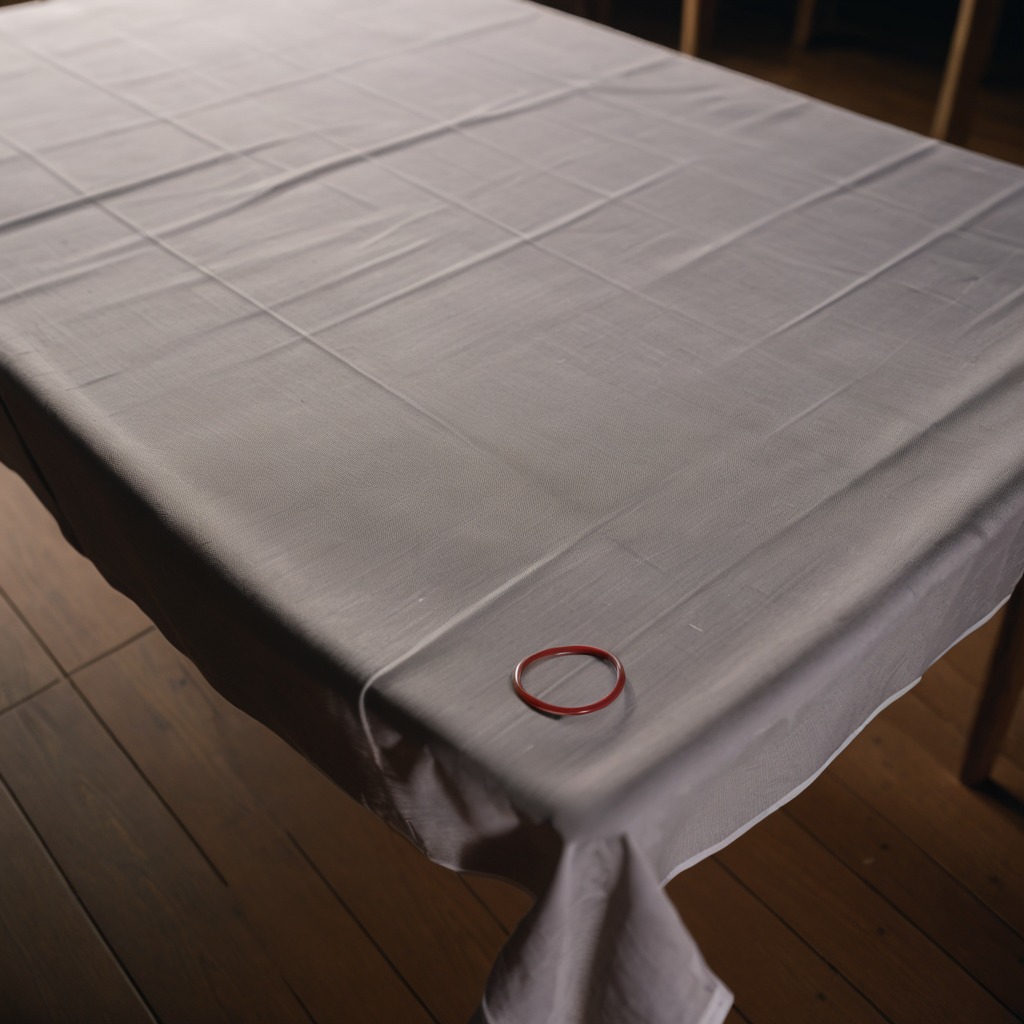
A rubber O-ring is lying on the wooden table.